Question: While admiring the beautiful graphics and animations of the <URL> I was wondering if the visualization are custom made or based from an available library or project.

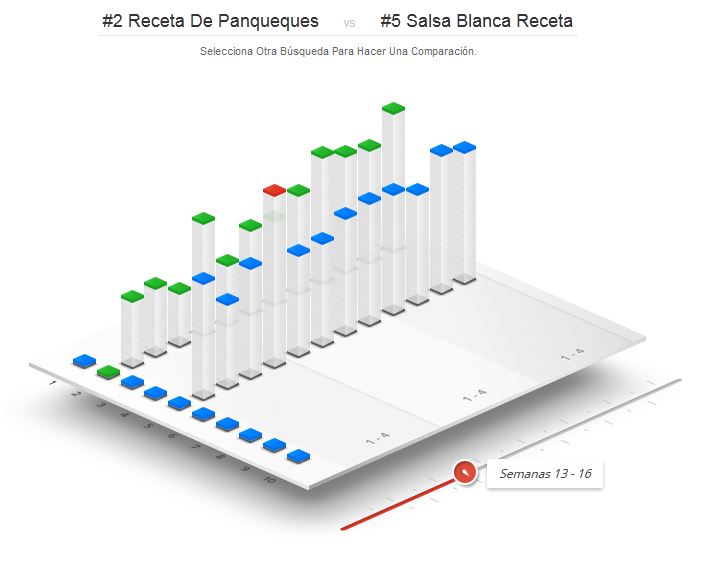
Answer: Built this from scratch after I saw the Google zeitgeist app. <URL>